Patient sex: F
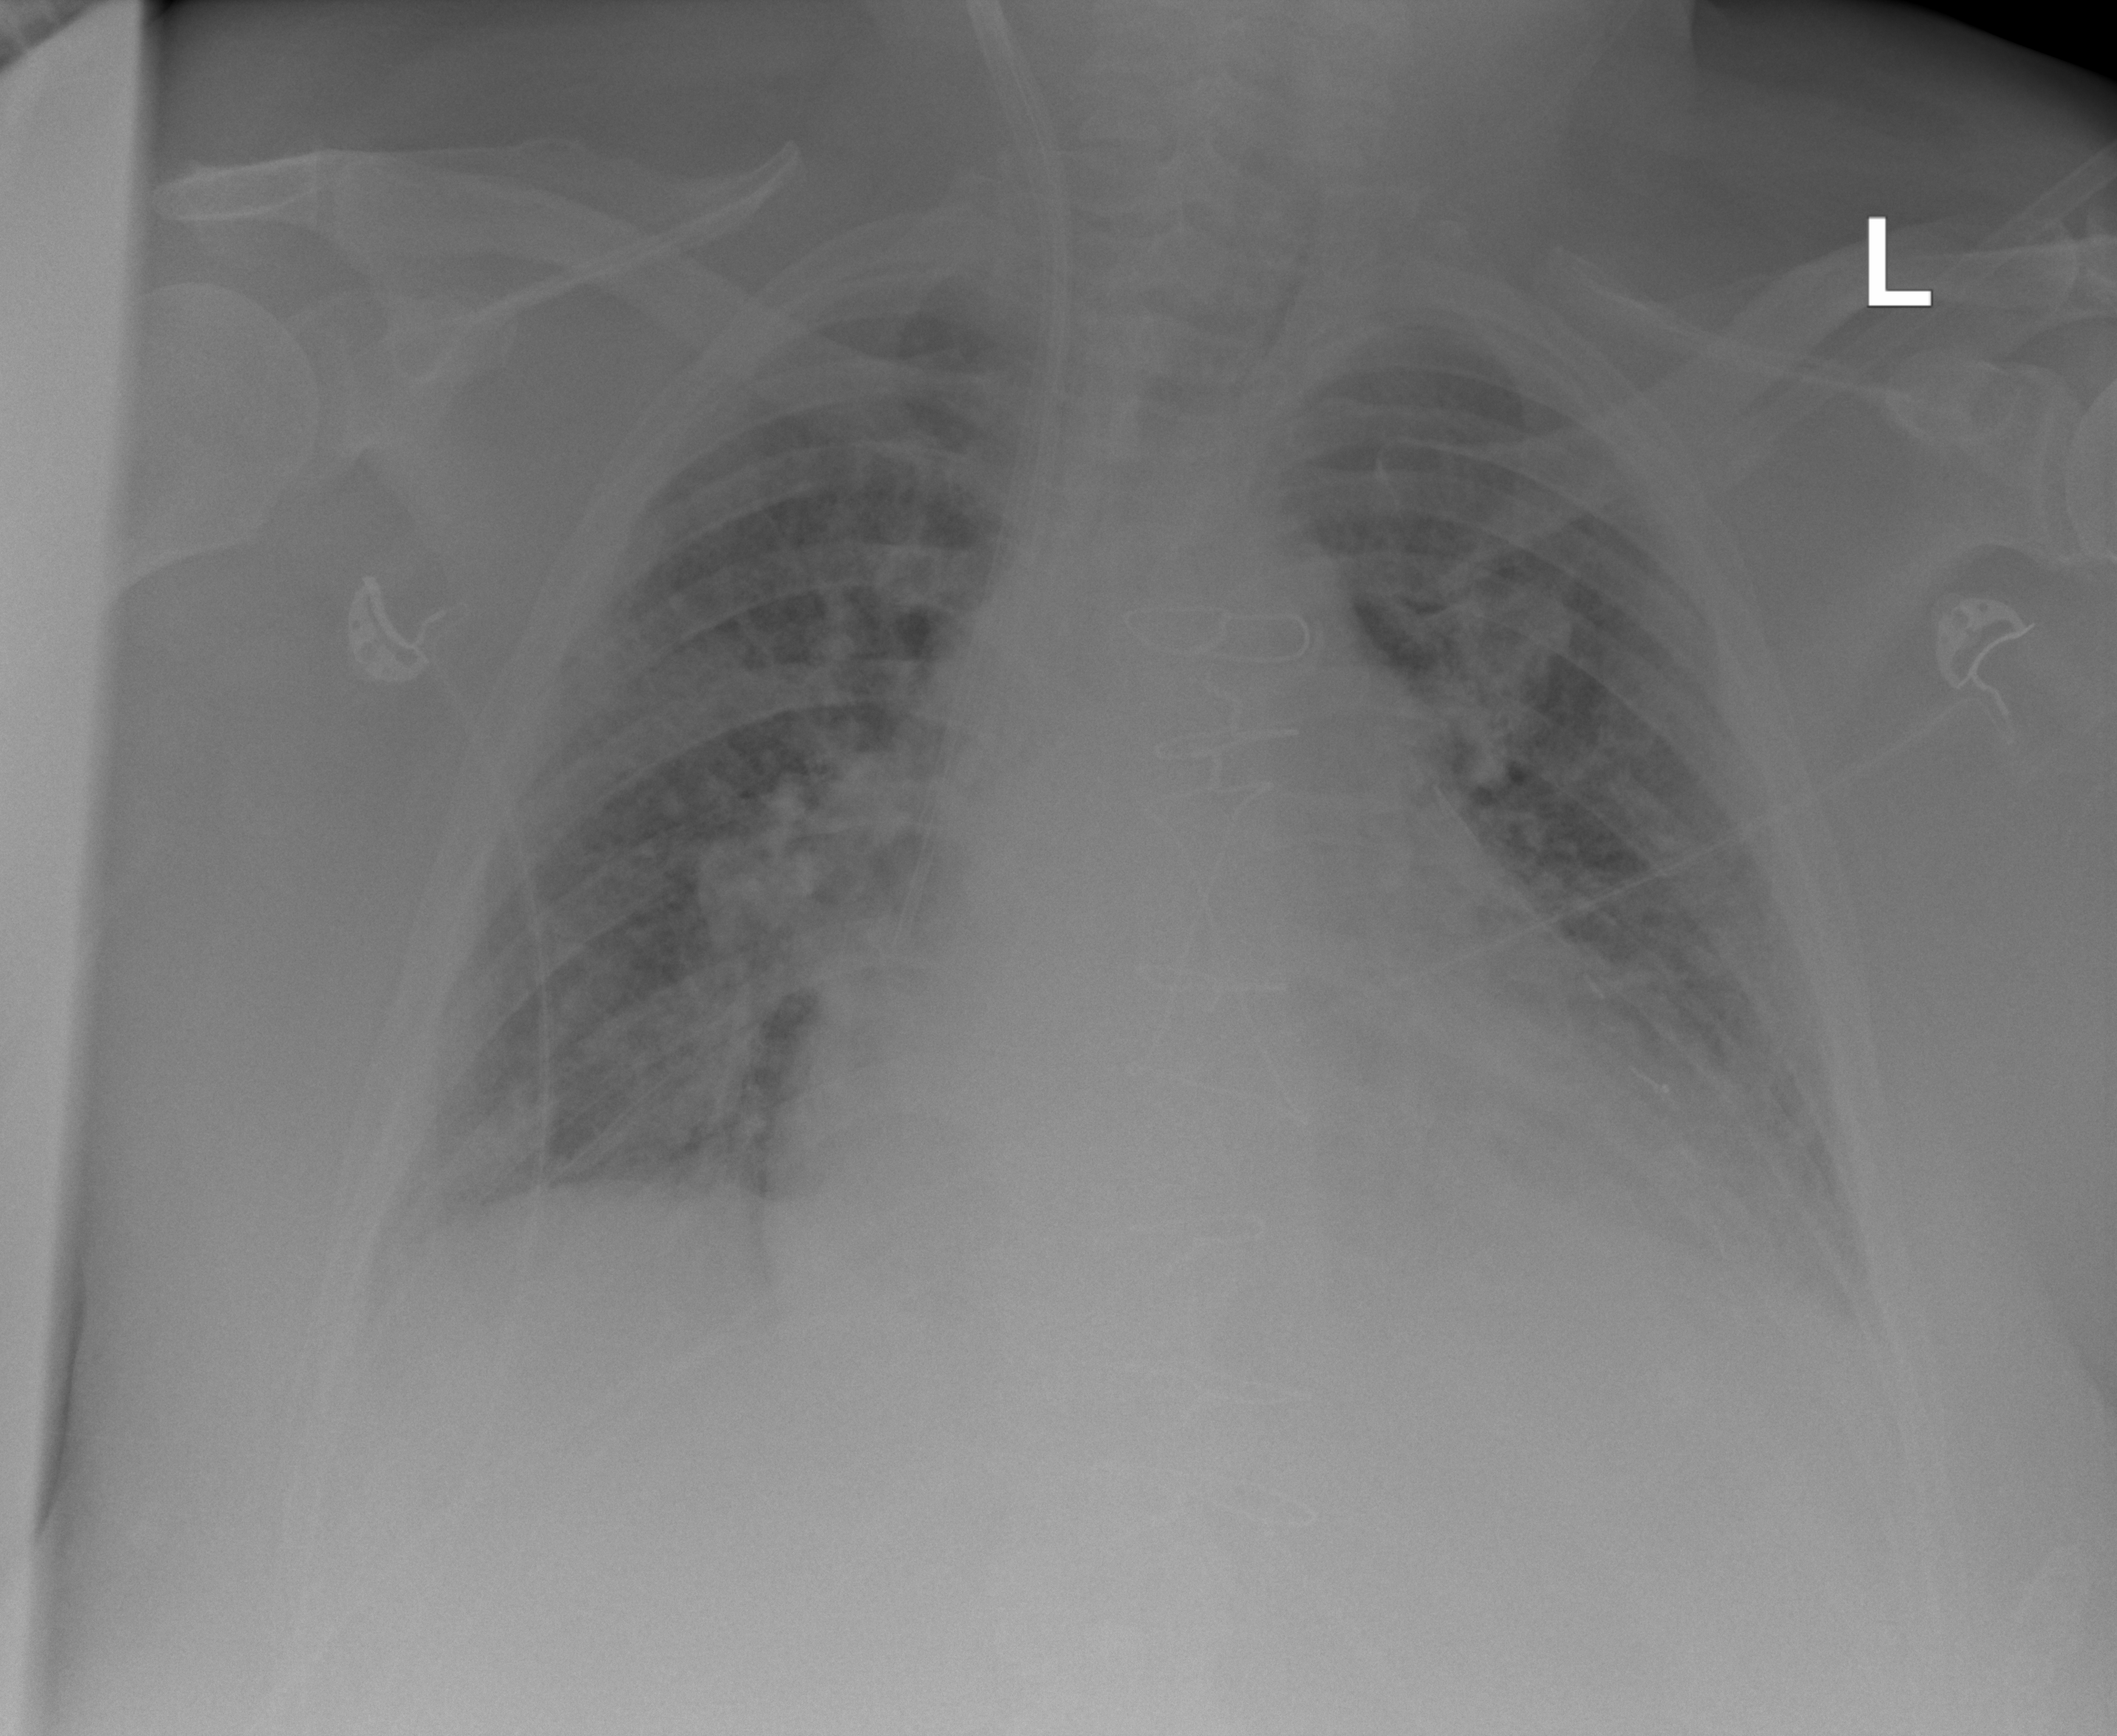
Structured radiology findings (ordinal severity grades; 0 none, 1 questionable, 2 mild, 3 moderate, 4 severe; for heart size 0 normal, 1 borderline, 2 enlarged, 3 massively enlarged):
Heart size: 2
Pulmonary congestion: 3
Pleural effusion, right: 2
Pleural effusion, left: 2
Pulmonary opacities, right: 0
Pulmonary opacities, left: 0
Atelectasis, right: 2
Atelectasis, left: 2